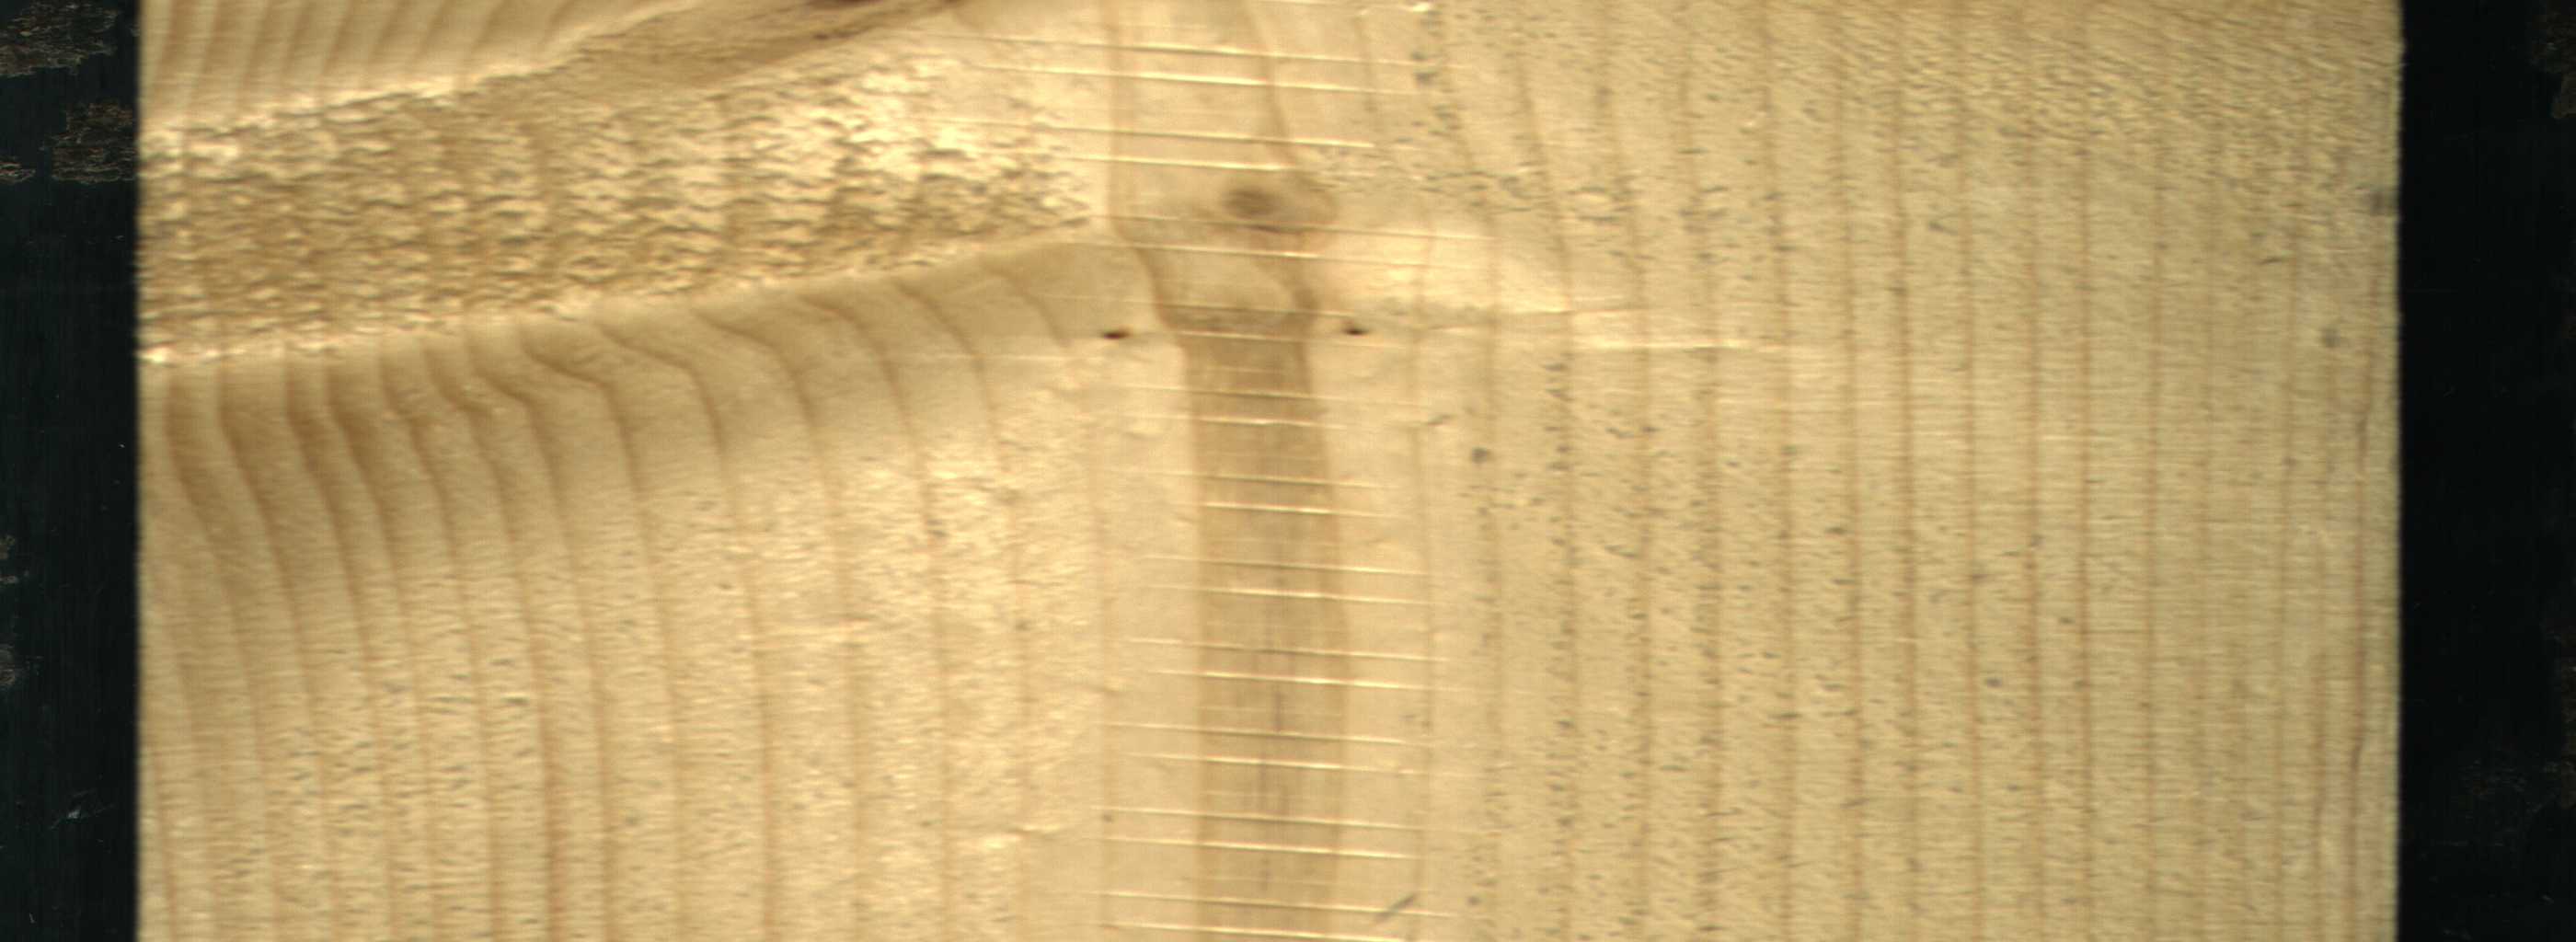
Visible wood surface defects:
Live_Knot
Live_Knot